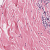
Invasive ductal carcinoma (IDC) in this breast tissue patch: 0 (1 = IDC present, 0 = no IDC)